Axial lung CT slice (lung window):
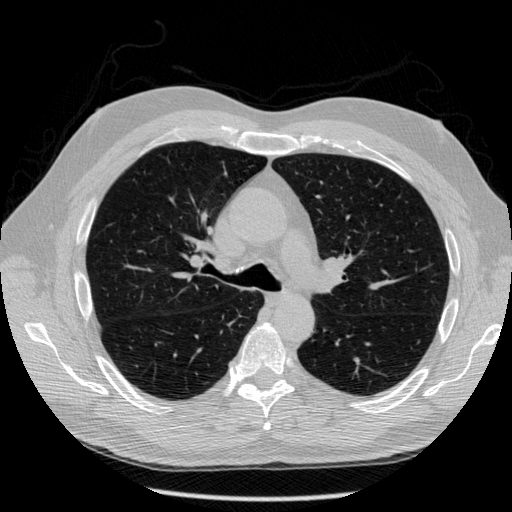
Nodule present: no